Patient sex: M
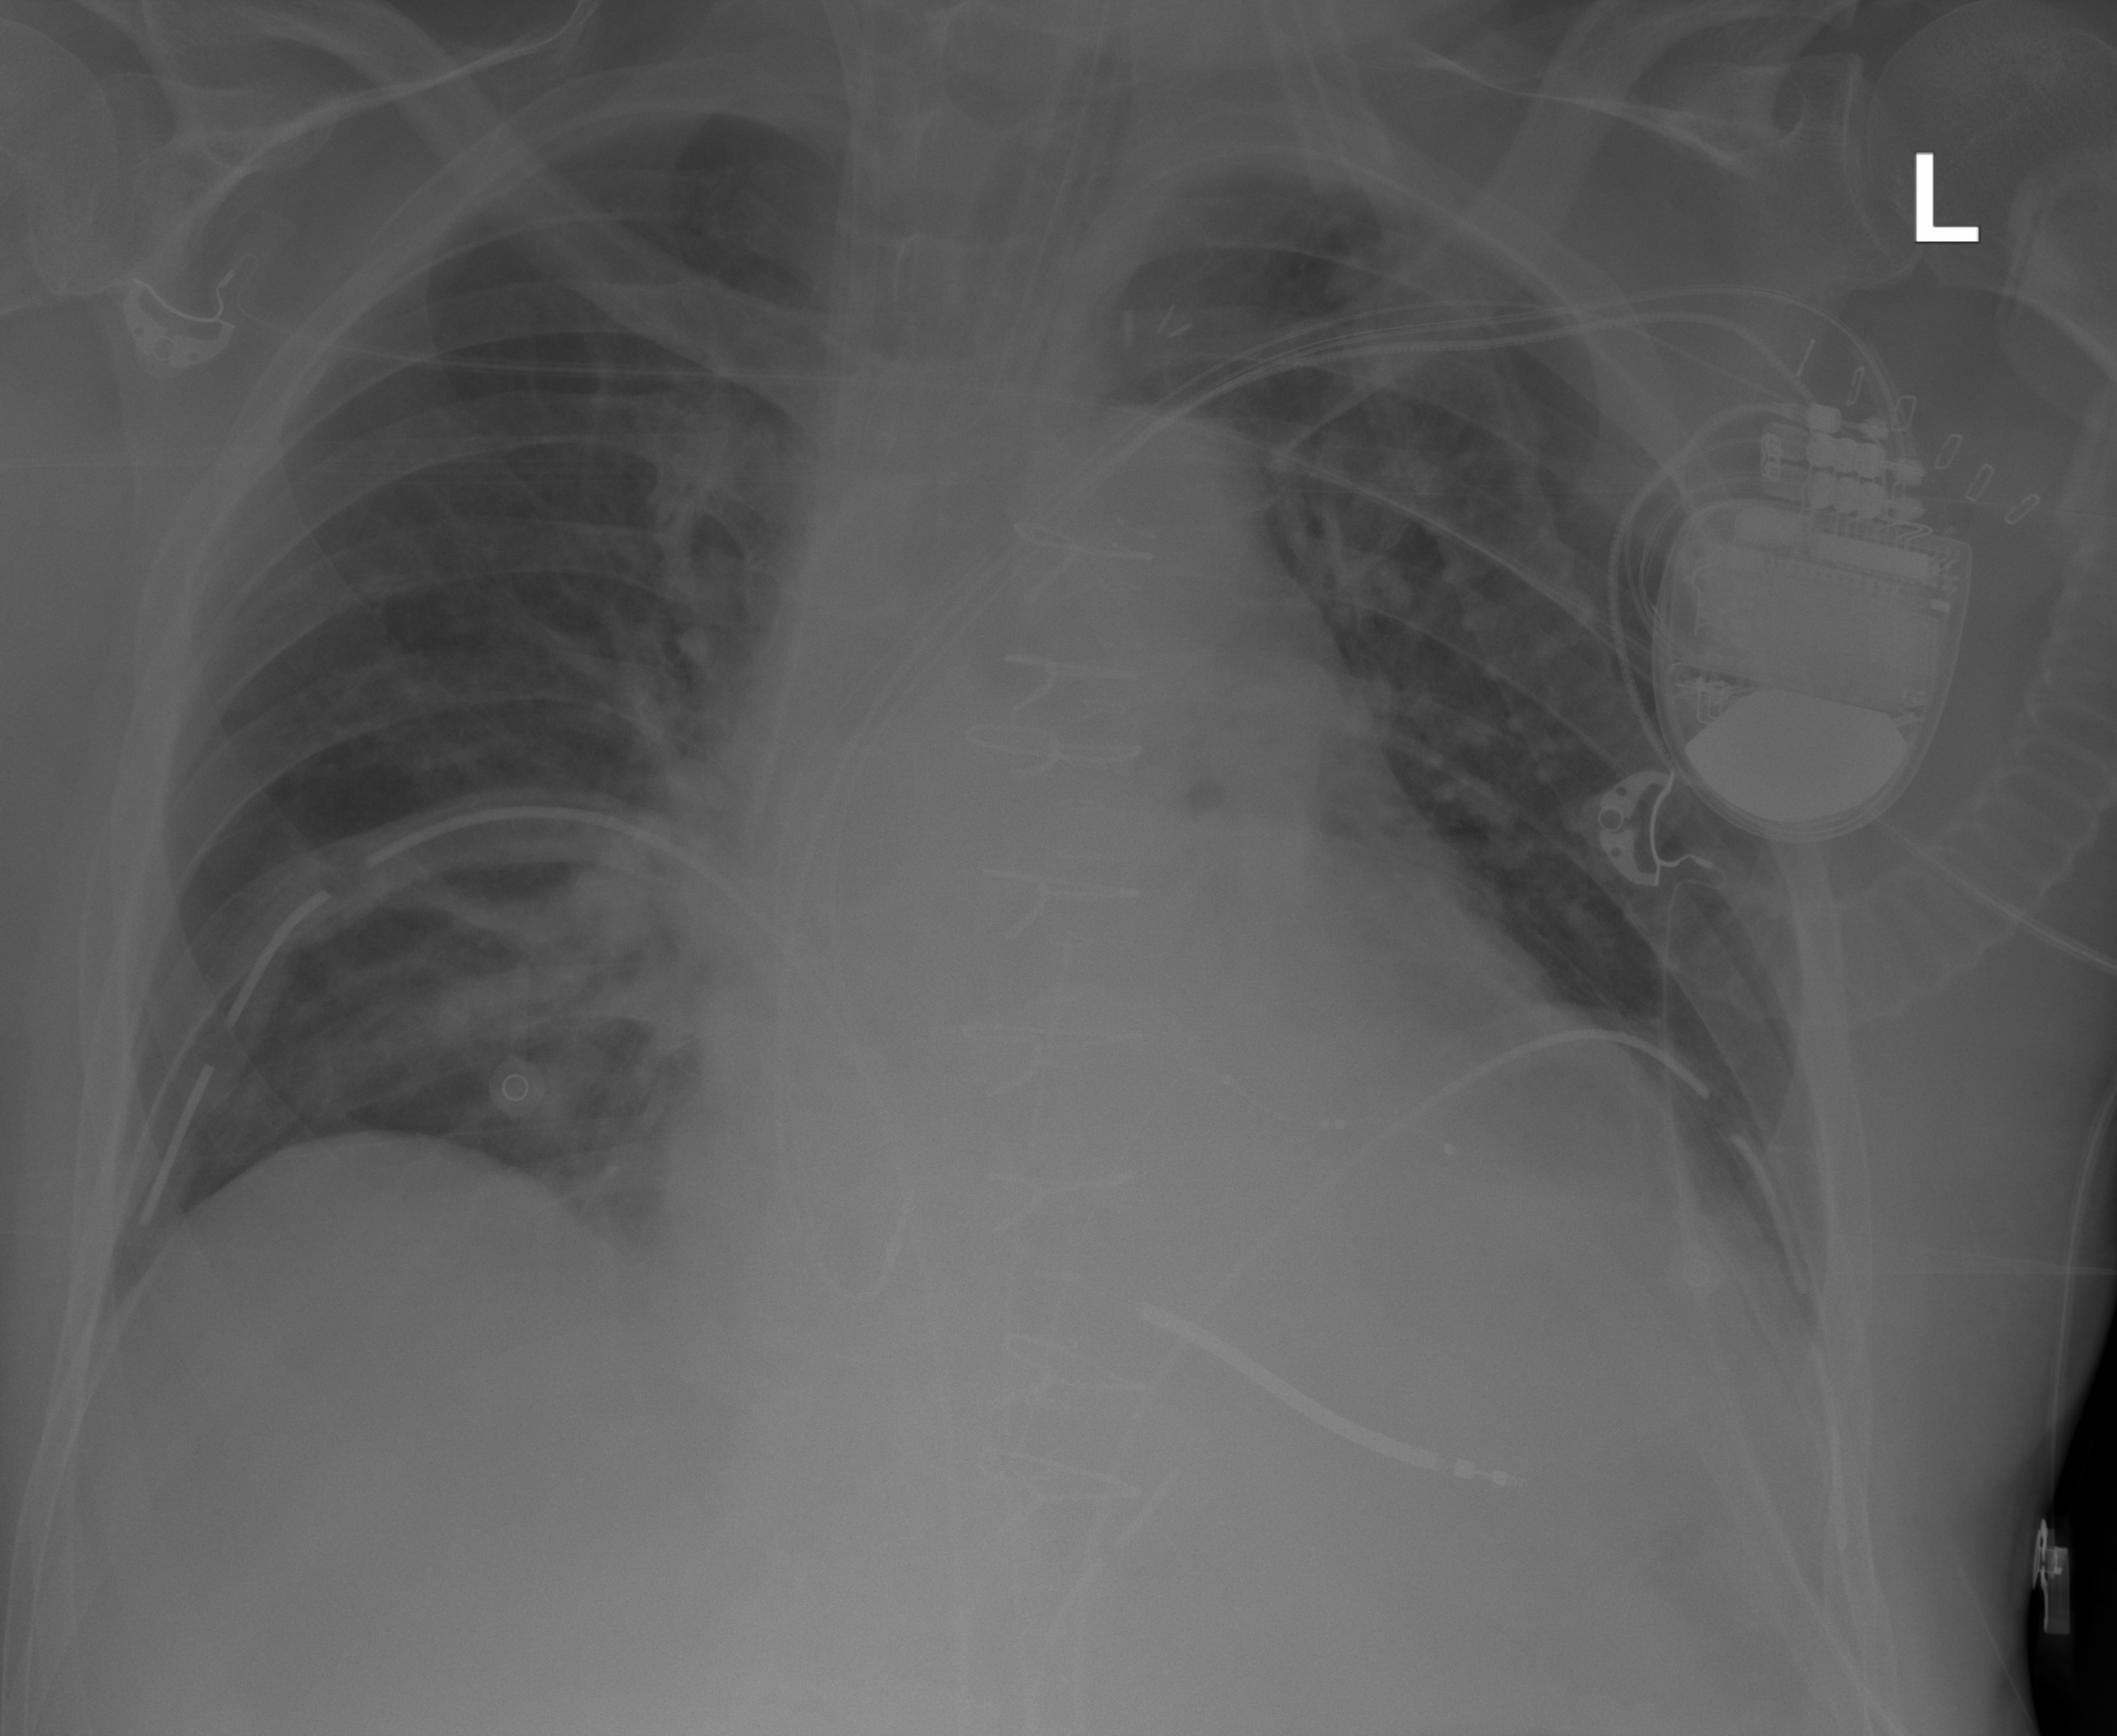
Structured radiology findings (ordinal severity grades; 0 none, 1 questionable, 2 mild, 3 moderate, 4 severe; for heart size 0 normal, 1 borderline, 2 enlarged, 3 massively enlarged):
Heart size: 2
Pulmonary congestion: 0
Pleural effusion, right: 0
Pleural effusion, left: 0
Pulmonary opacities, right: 0
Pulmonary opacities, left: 0
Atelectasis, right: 2
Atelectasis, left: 0